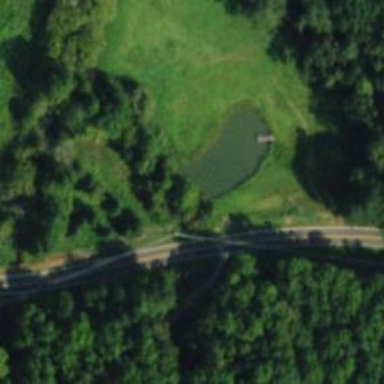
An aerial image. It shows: Culvert tunnel.